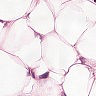
Metastatic tissue present: yes